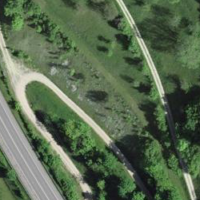
EUNIS habitat code: 23
Species observed at this site:
Pholidoptera griseoaptera
Lapsana communis
Colias croceus
Psophus stridulus